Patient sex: M
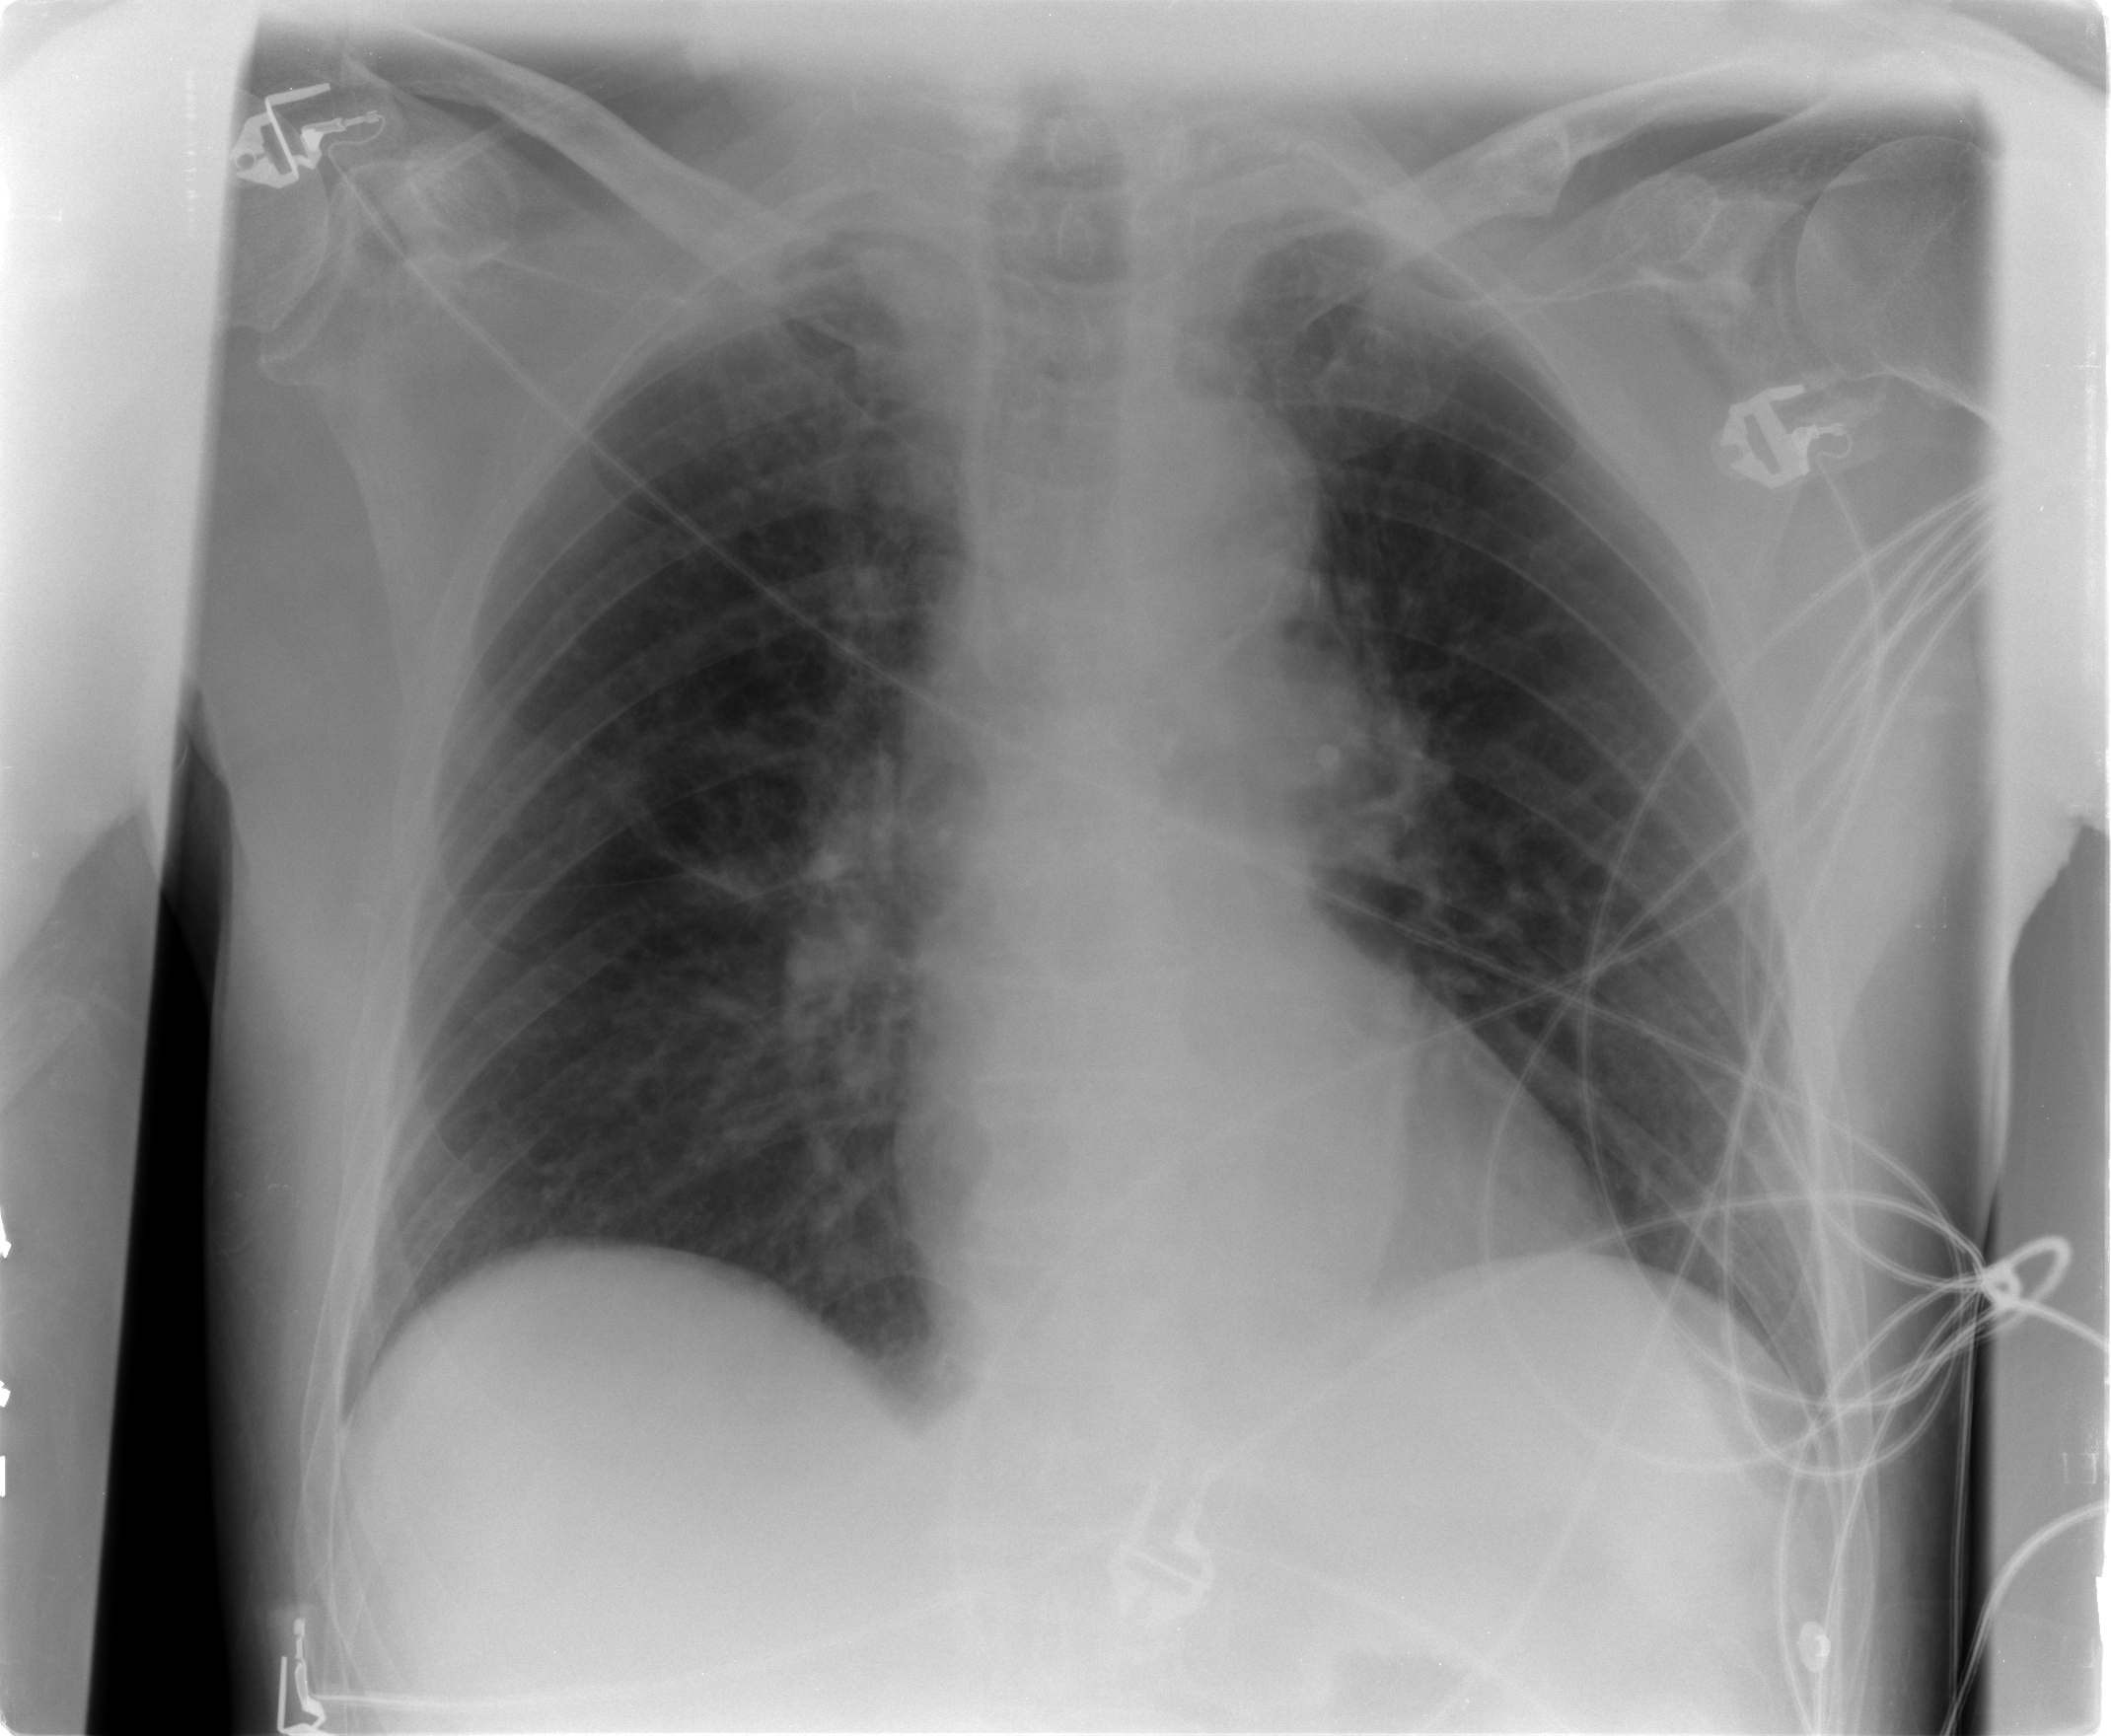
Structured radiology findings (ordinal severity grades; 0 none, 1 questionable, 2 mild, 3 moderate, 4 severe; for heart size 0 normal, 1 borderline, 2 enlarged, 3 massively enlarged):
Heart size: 0
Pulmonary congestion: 2
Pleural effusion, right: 0
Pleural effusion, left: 0
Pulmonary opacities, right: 0
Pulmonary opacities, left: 0
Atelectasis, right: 0
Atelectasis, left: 0